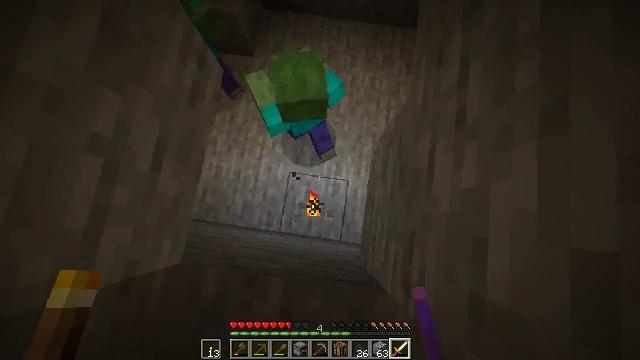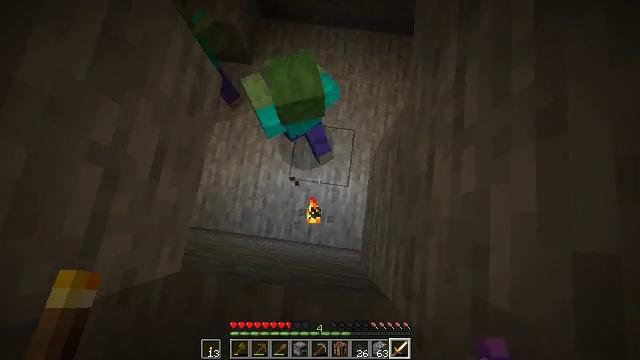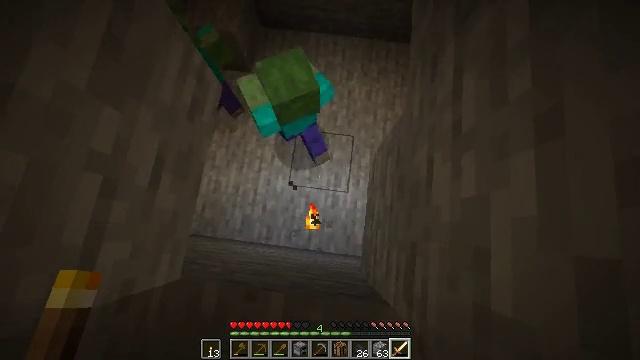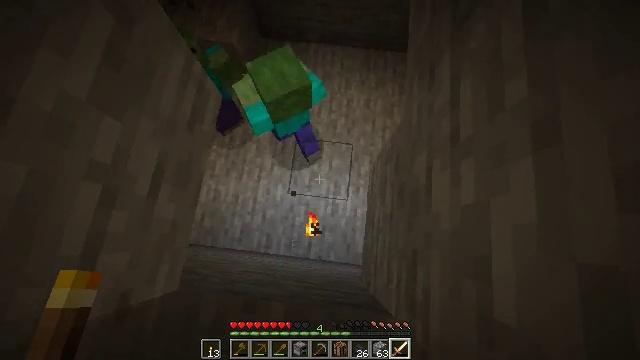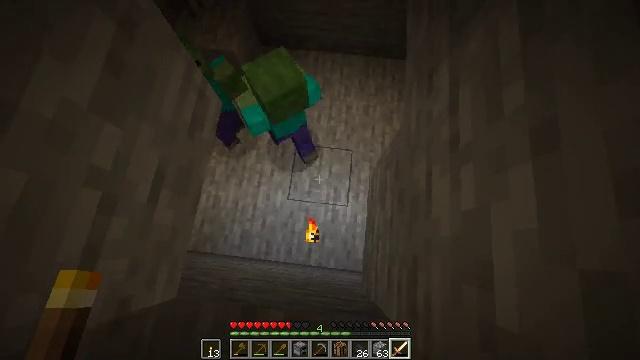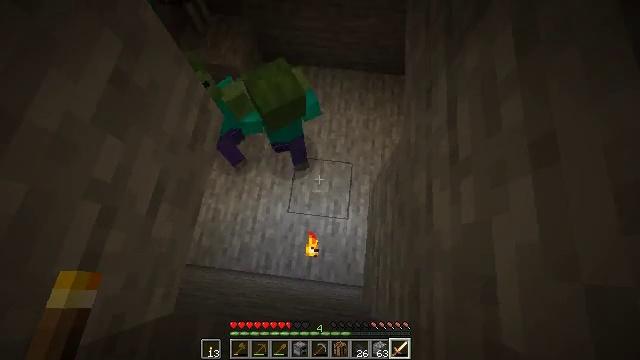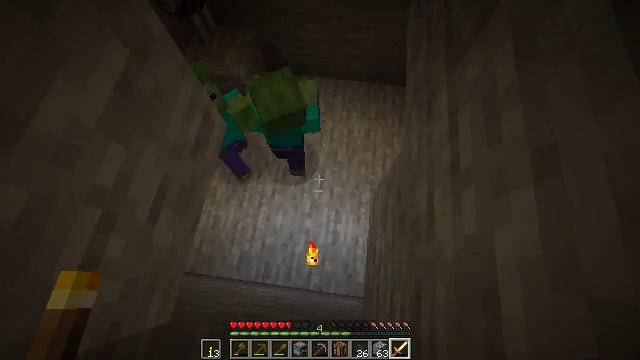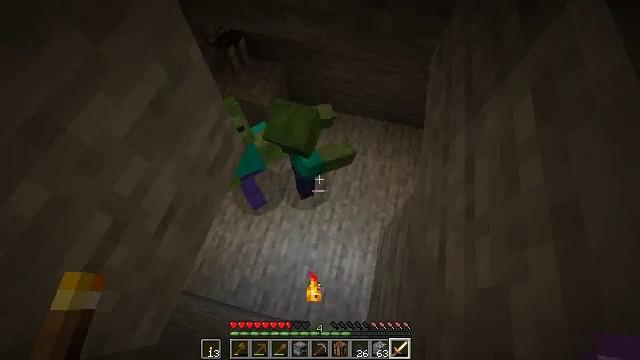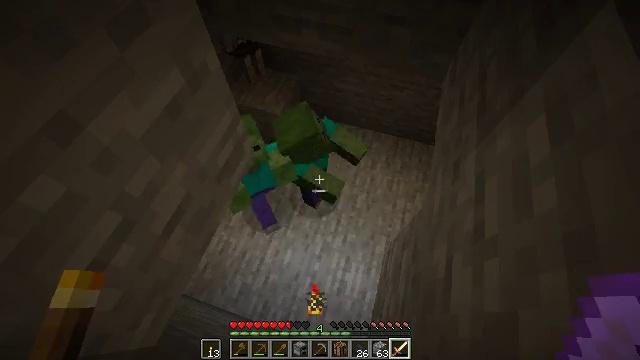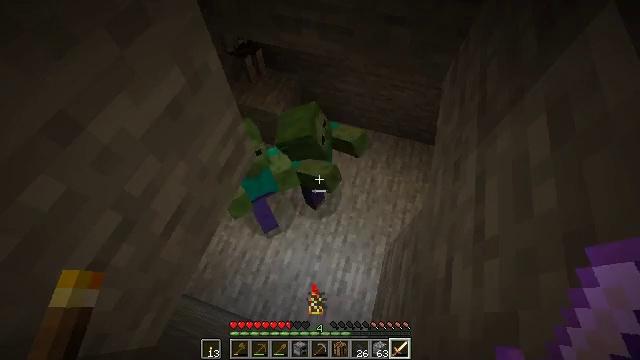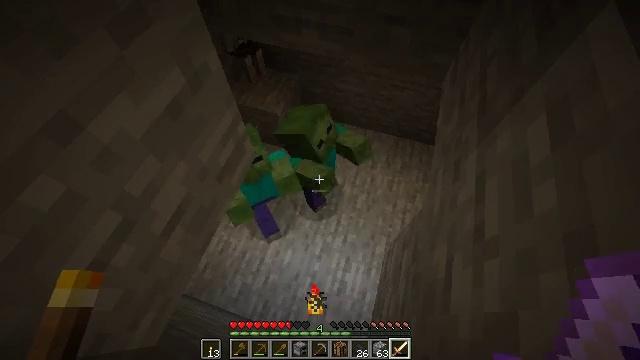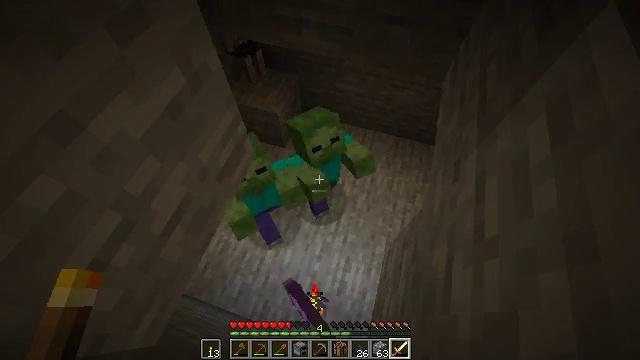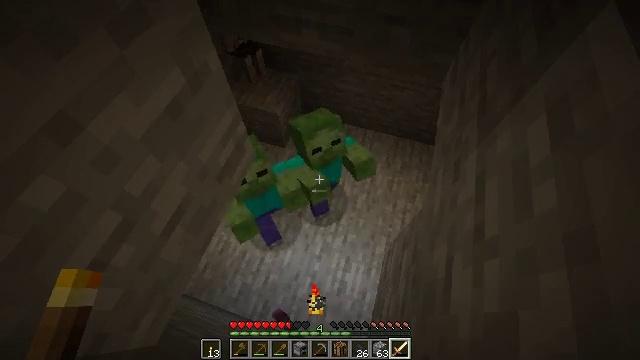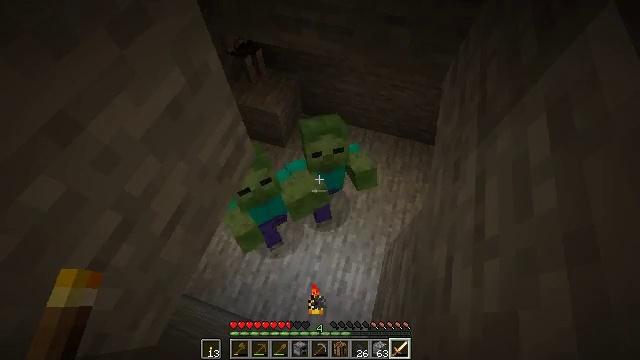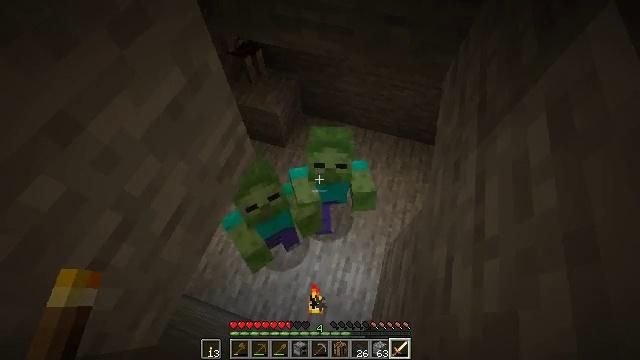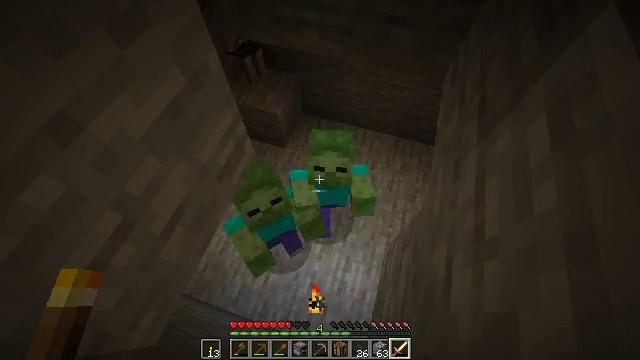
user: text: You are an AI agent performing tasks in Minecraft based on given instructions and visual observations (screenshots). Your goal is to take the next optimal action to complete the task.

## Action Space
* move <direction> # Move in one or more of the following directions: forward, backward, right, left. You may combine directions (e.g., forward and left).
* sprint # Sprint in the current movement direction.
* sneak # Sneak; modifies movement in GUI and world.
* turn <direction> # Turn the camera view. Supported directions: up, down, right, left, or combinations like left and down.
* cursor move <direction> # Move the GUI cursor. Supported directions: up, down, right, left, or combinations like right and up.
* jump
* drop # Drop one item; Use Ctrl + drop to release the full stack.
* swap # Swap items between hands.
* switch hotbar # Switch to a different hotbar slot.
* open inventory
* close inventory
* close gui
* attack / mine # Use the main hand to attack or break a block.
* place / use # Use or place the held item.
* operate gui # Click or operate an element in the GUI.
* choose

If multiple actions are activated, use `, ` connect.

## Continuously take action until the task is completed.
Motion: motion action
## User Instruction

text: Kill mobs.
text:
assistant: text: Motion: sneak, turn up
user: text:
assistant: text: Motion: sneak, turn up
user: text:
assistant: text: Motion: sneak, turn up
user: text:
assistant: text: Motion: sneak, turn up
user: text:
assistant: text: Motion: sneak, turn up
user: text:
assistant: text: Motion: sneak, turn up
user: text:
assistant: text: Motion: sneak, turn left and up
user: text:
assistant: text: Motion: sneak, turn left and up
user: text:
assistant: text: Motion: sneak
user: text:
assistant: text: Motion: sneak, attack / mine
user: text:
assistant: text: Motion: sneak, attack / mine
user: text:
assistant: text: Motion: sneak, attack / mine
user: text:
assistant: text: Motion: sneak, attack / mine
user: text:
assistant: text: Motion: sneak
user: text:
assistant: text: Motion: sneak
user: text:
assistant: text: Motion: sneak
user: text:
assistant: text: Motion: sneak
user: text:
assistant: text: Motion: sneak
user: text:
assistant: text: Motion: sneak
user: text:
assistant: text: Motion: sneak, attack / mine
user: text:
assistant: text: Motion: sneak, attack / mine
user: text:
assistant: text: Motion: sneak, turn down, attack / mine
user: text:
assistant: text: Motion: sneak, turn right and down
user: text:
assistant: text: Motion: sneak, turn right and down
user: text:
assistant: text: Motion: sneak, turn down, attack / mine
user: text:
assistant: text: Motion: sneak, attack / mine